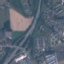
Land use / land cover class: Highway